Interaction volume radius: 5 \u00c5
Interaction volume height: 25 \u00c5
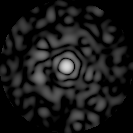
Disorder parameter: 0.8613